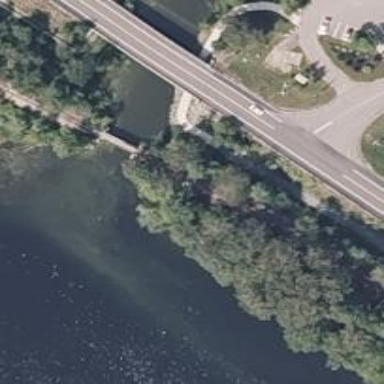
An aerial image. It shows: Railway bridge.